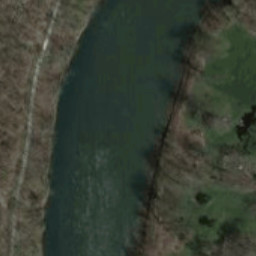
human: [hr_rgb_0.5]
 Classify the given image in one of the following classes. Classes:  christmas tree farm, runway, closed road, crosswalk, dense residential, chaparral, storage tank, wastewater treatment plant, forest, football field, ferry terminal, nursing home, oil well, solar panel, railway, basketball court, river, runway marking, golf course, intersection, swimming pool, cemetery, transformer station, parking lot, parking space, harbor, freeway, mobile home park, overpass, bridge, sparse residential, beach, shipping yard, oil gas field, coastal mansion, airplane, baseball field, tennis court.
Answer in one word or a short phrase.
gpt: river